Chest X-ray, PA view. Patient: 64 years old, sex F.
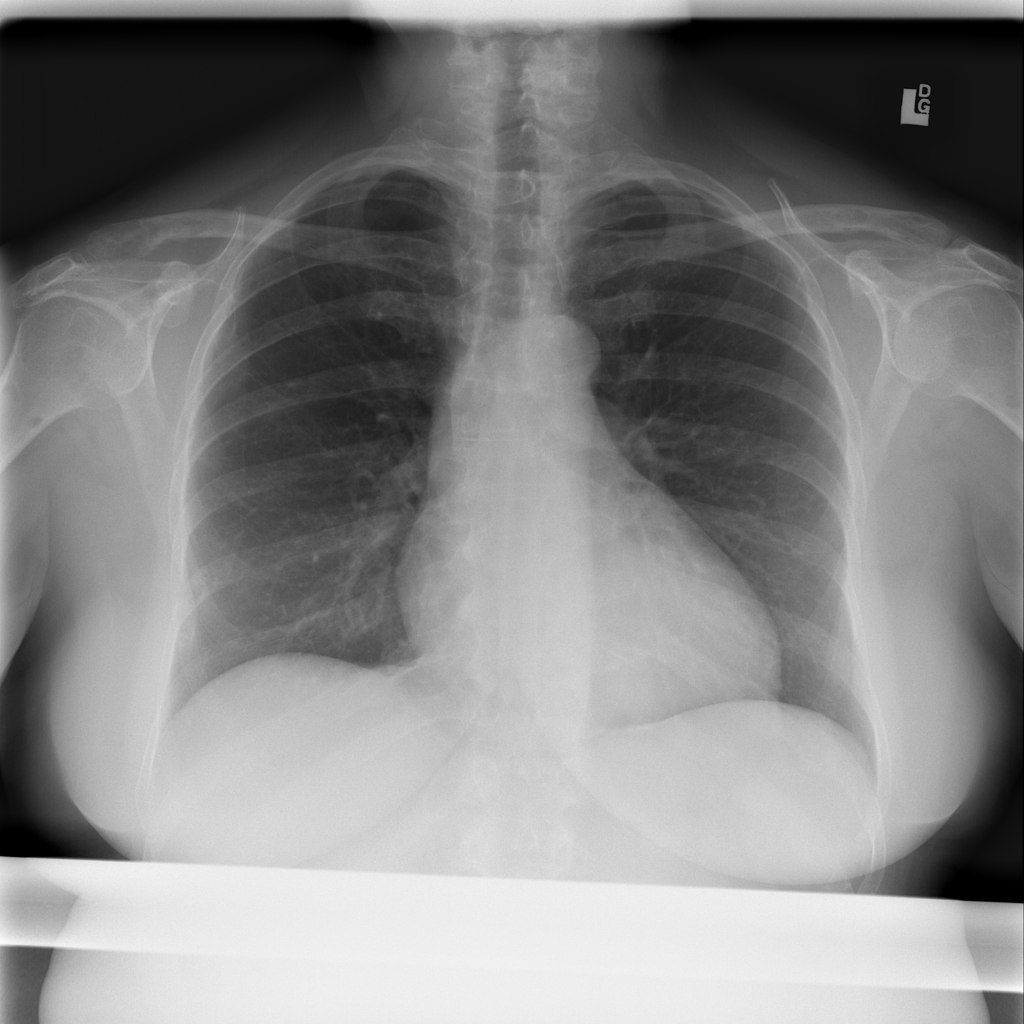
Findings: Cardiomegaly